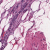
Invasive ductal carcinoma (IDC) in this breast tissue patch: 1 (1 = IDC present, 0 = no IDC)